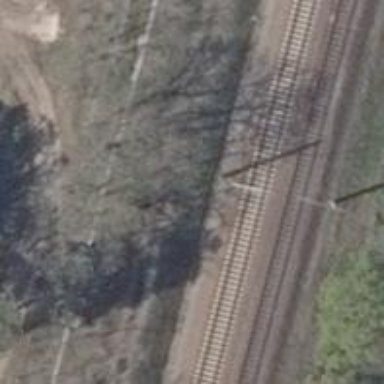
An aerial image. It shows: Milestone along the railway with catenary mast.